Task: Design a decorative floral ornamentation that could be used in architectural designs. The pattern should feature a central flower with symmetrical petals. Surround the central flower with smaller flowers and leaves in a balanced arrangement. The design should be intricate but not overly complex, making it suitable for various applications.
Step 267:
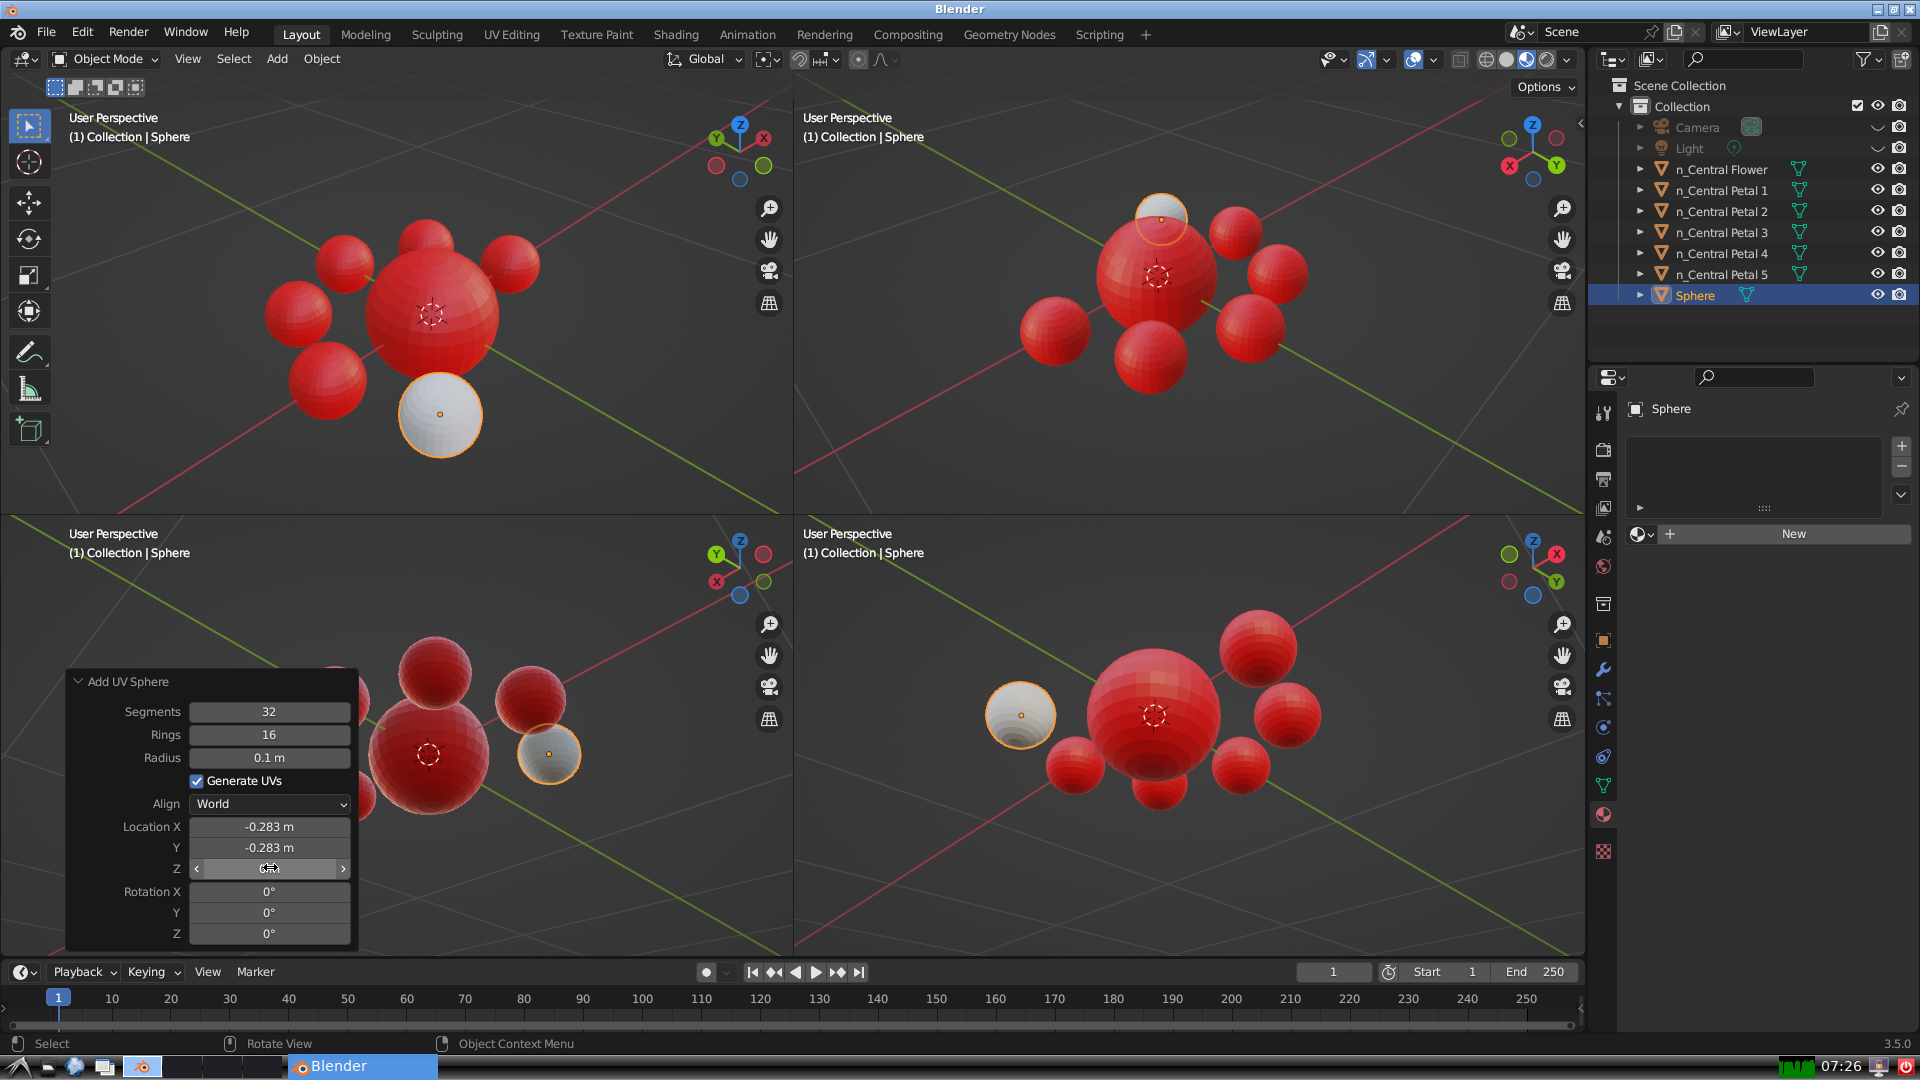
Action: {"mouse_move": [960, 540]}